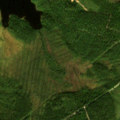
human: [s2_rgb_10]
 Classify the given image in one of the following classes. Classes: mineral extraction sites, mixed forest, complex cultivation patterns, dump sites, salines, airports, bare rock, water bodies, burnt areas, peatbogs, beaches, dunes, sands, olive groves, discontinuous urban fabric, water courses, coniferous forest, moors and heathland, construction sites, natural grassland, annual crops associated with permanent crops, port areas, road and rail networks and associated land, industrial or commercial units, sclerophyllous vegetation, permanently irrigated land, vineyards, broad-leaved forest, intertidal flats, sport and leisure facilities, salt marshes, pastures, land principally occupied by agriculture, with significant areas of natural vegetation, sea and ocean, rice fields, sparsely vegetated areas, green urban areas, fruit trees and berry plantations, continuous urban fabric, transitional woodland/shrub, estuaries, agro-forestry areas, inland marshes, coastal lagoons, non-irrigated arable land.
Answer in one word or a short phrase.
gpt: coniferous forest, water bodies